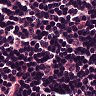
Metastatic tissue present: no